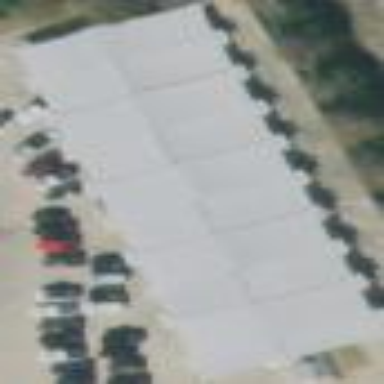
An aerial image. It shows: Hangar building located at airport.